Question: Hello mysql and sql experts
I have a problem with my query.
I have 3 tables (As you can see in the images below)
One table for the event
One table for the user account
And one table where the event table and user account table is linked to (Teilnehmer table)
When a user Sign up to a event, the EventID and also the UserID will be stored in the Teilnehmer table.
That works fine.
Now the problem is, I've created a query which should only return the events, which are Enabled = 1, the user didn't Sign up to and the Count of FK_eventID is < Event.Anzahl
but that doesn't work.
The Count and Enabled join works, but although the user sign up to a event, the event will still be returned
can anybody see my problem ?
'''
SELECT v.ID,
v.NameVeranstaltung,
v.Datum,
v.Uhrzeit,
v.Anzahl,
v.Beschreibung,
v.Enabled,
Count(t.FK_eventID)
FROM Veranstaltung AS v
LEFT JOIN Teilnehmer AS t
ON t.FK_eventID = v.ID
LEFT JOIN Users AS u
ON t.FK_userID = 17
WHERE v.Enabled = 1
GROUP BY t.FK_eventID,
v.NameVeranstaltung
HAVING Count(t.FK_eventID) < v.Anzahl
'''
<URL>[
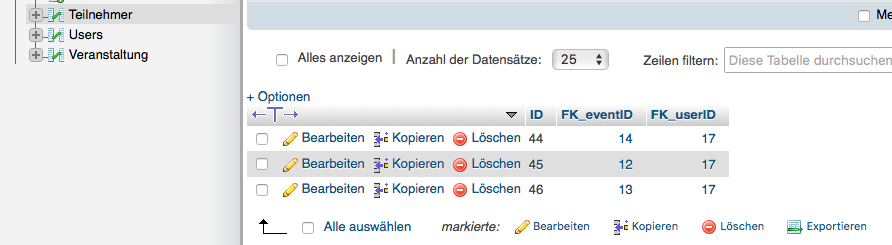
Answer: I may solved your problem.
I used sub-querys for your "problem"
Use this code
'''
SELECT
v.ID, v.NameVeranstaltung, v.Datum, v.Uhrzeit, v.Anzahl, v.Beschreibung, v.Enabled
FROM
Veranstaltung as v
WHERE
v.Enabled=1 and
not exists
(
SELECT 1
FROM Teilnehmer as t
WHERE t.FK_eventID=v.ID and t.FK_userID = '$uid'
)
and v.Anzahl >
(
SELECT count(*)
FROM Teilnehmer as t
WHERE t.FK_eventID=v.ID
);
'''